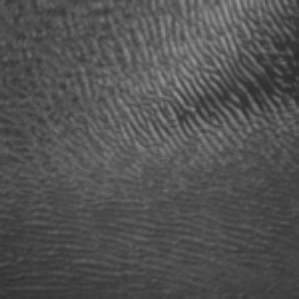
Label: frost